Question: I have 8 cursors for 8 directions on screen.

I want to put them into array and chose them depending on direction vector. The order does not matter, but I need to assign 'i' coordinate in 1D array for every vector seen above. I spend a long time trying to invent the formula for it, but nothing would work.
The values in vector can be '0,1,-1'.
Pseudo code:
'''
Cursor getCursor(int x, int y) {
int i = TheFunctionINeed(x,y);
return cursors[i];
}
'''
Because so many guys were confused by what do I want, I used <URL>
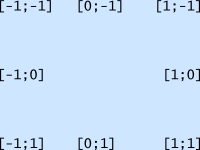
Answer: it contains 9 elements, I have added (0, 0) for simplicity.
'''
a = {(-1, -1), (-1, 0), (-1, 1), (0, -1), (0, 0), (0, 1), (1, -1), (1, 0), (1, 1)}
ZeroBasedIndex(x, y) = (x + 1) * 3 + (y + 1)
'''